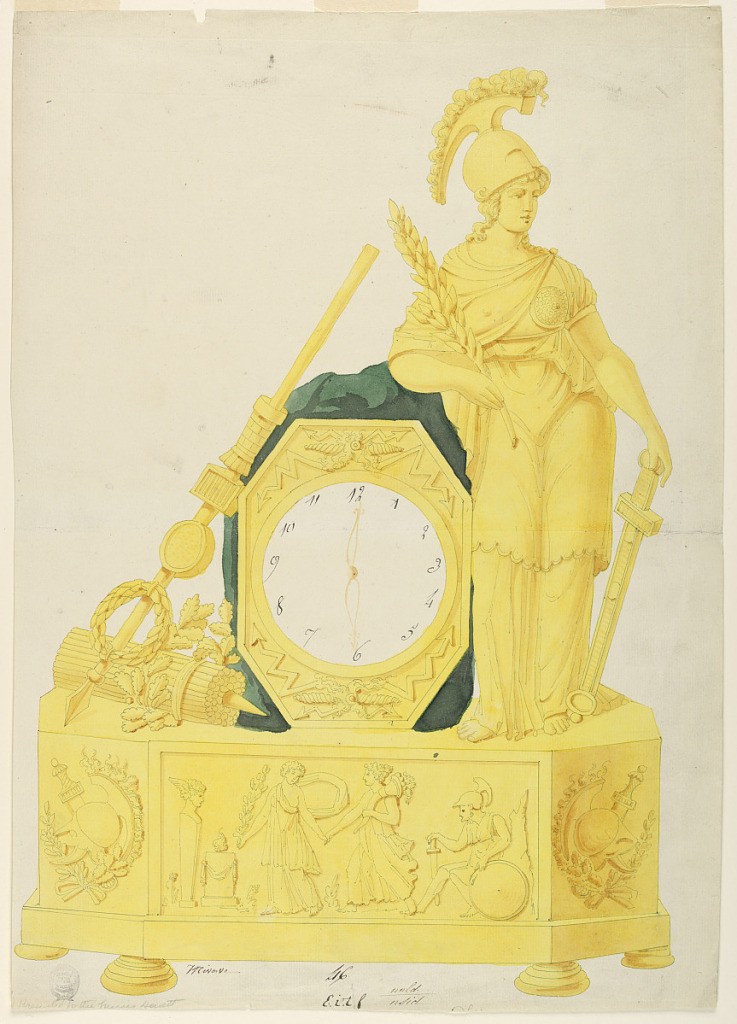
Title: Design for Clock
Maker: Unknown
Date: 1800–1825
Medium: Pen and black ink, brush and green, yellow, and brown wash on white laid paper
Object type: Drawing
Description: Design for an elaborate clock.  Intended to be executed in green and gilded bronze. The dial is framed by an oblong, with thunderbolts above and below.  It is inserted in a rock, upon which a female figure (Minerva) leans, at right, and a spear and other military paraphernalia, at left.  Faces and a wreath are placed on the spear.  The base is octagonal in shape.  At the front is a scene in relief (sacrifice to Minerva).  Represented at the oblique sides are trophies.  Below are knobs.  Inscriptions and markings at the lower center.